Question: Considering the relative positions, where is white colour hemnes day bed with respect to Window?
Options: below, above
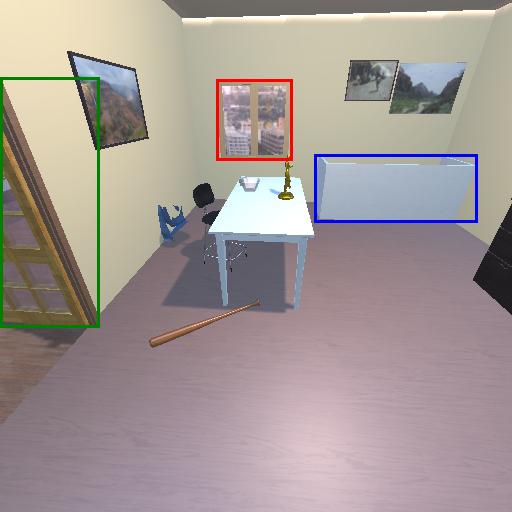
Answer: below